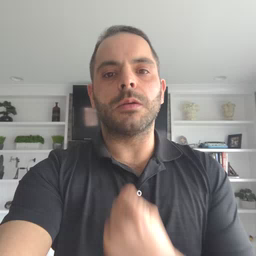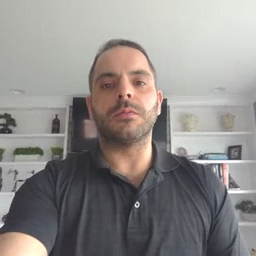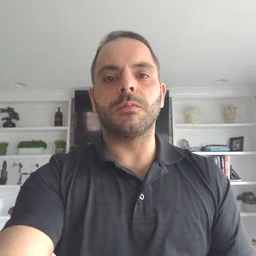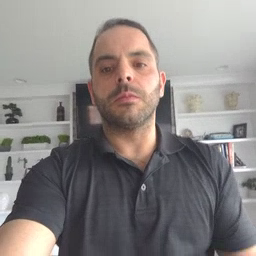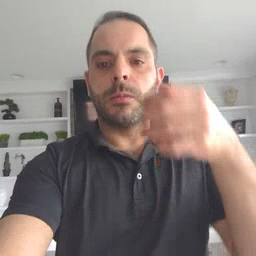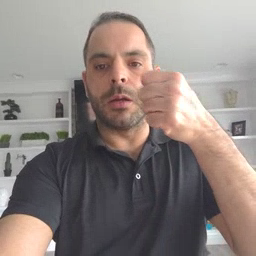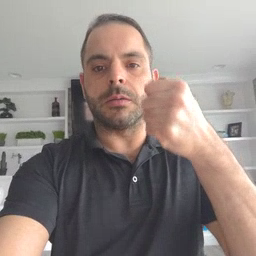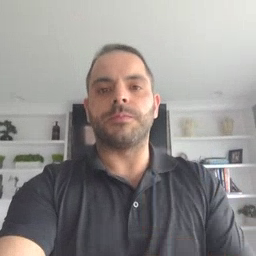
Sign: milk